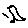
Label: bird